You are looking at the continuous-wavelet transform of a rotating shaft's vibration signal. Diagnose the rotating machine from this image, choosing from: normal, misalignment, unbalance, looseness.
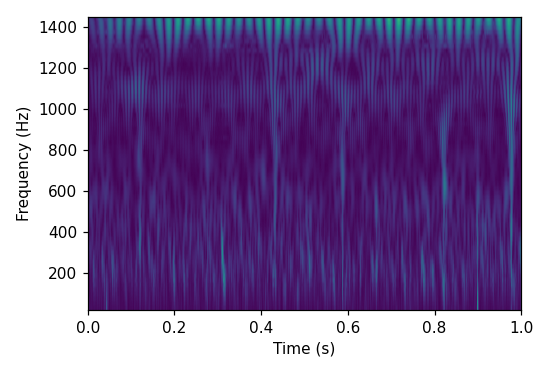
Answer: unbalance